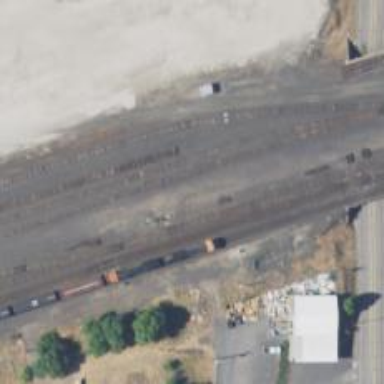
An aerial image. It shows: Railway yard used for servicing trains.